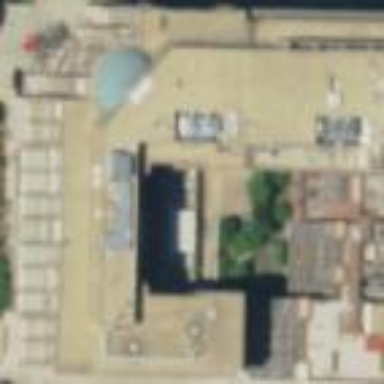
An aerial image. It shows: Section of hotel building.